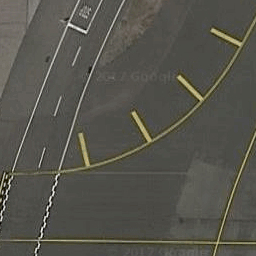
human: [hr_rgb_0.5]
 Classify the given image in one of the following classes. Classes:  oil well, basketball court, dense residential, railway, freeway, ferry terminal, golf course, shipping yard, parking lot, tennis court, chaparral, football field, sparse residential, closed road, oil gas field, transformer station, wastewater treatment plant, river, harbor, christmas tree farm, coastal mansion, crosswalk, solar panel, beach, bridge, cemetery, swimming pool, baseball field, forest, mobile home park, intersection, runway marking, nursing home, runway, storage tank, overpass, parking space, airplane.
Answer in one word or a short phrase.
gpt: runway marking